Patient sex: M
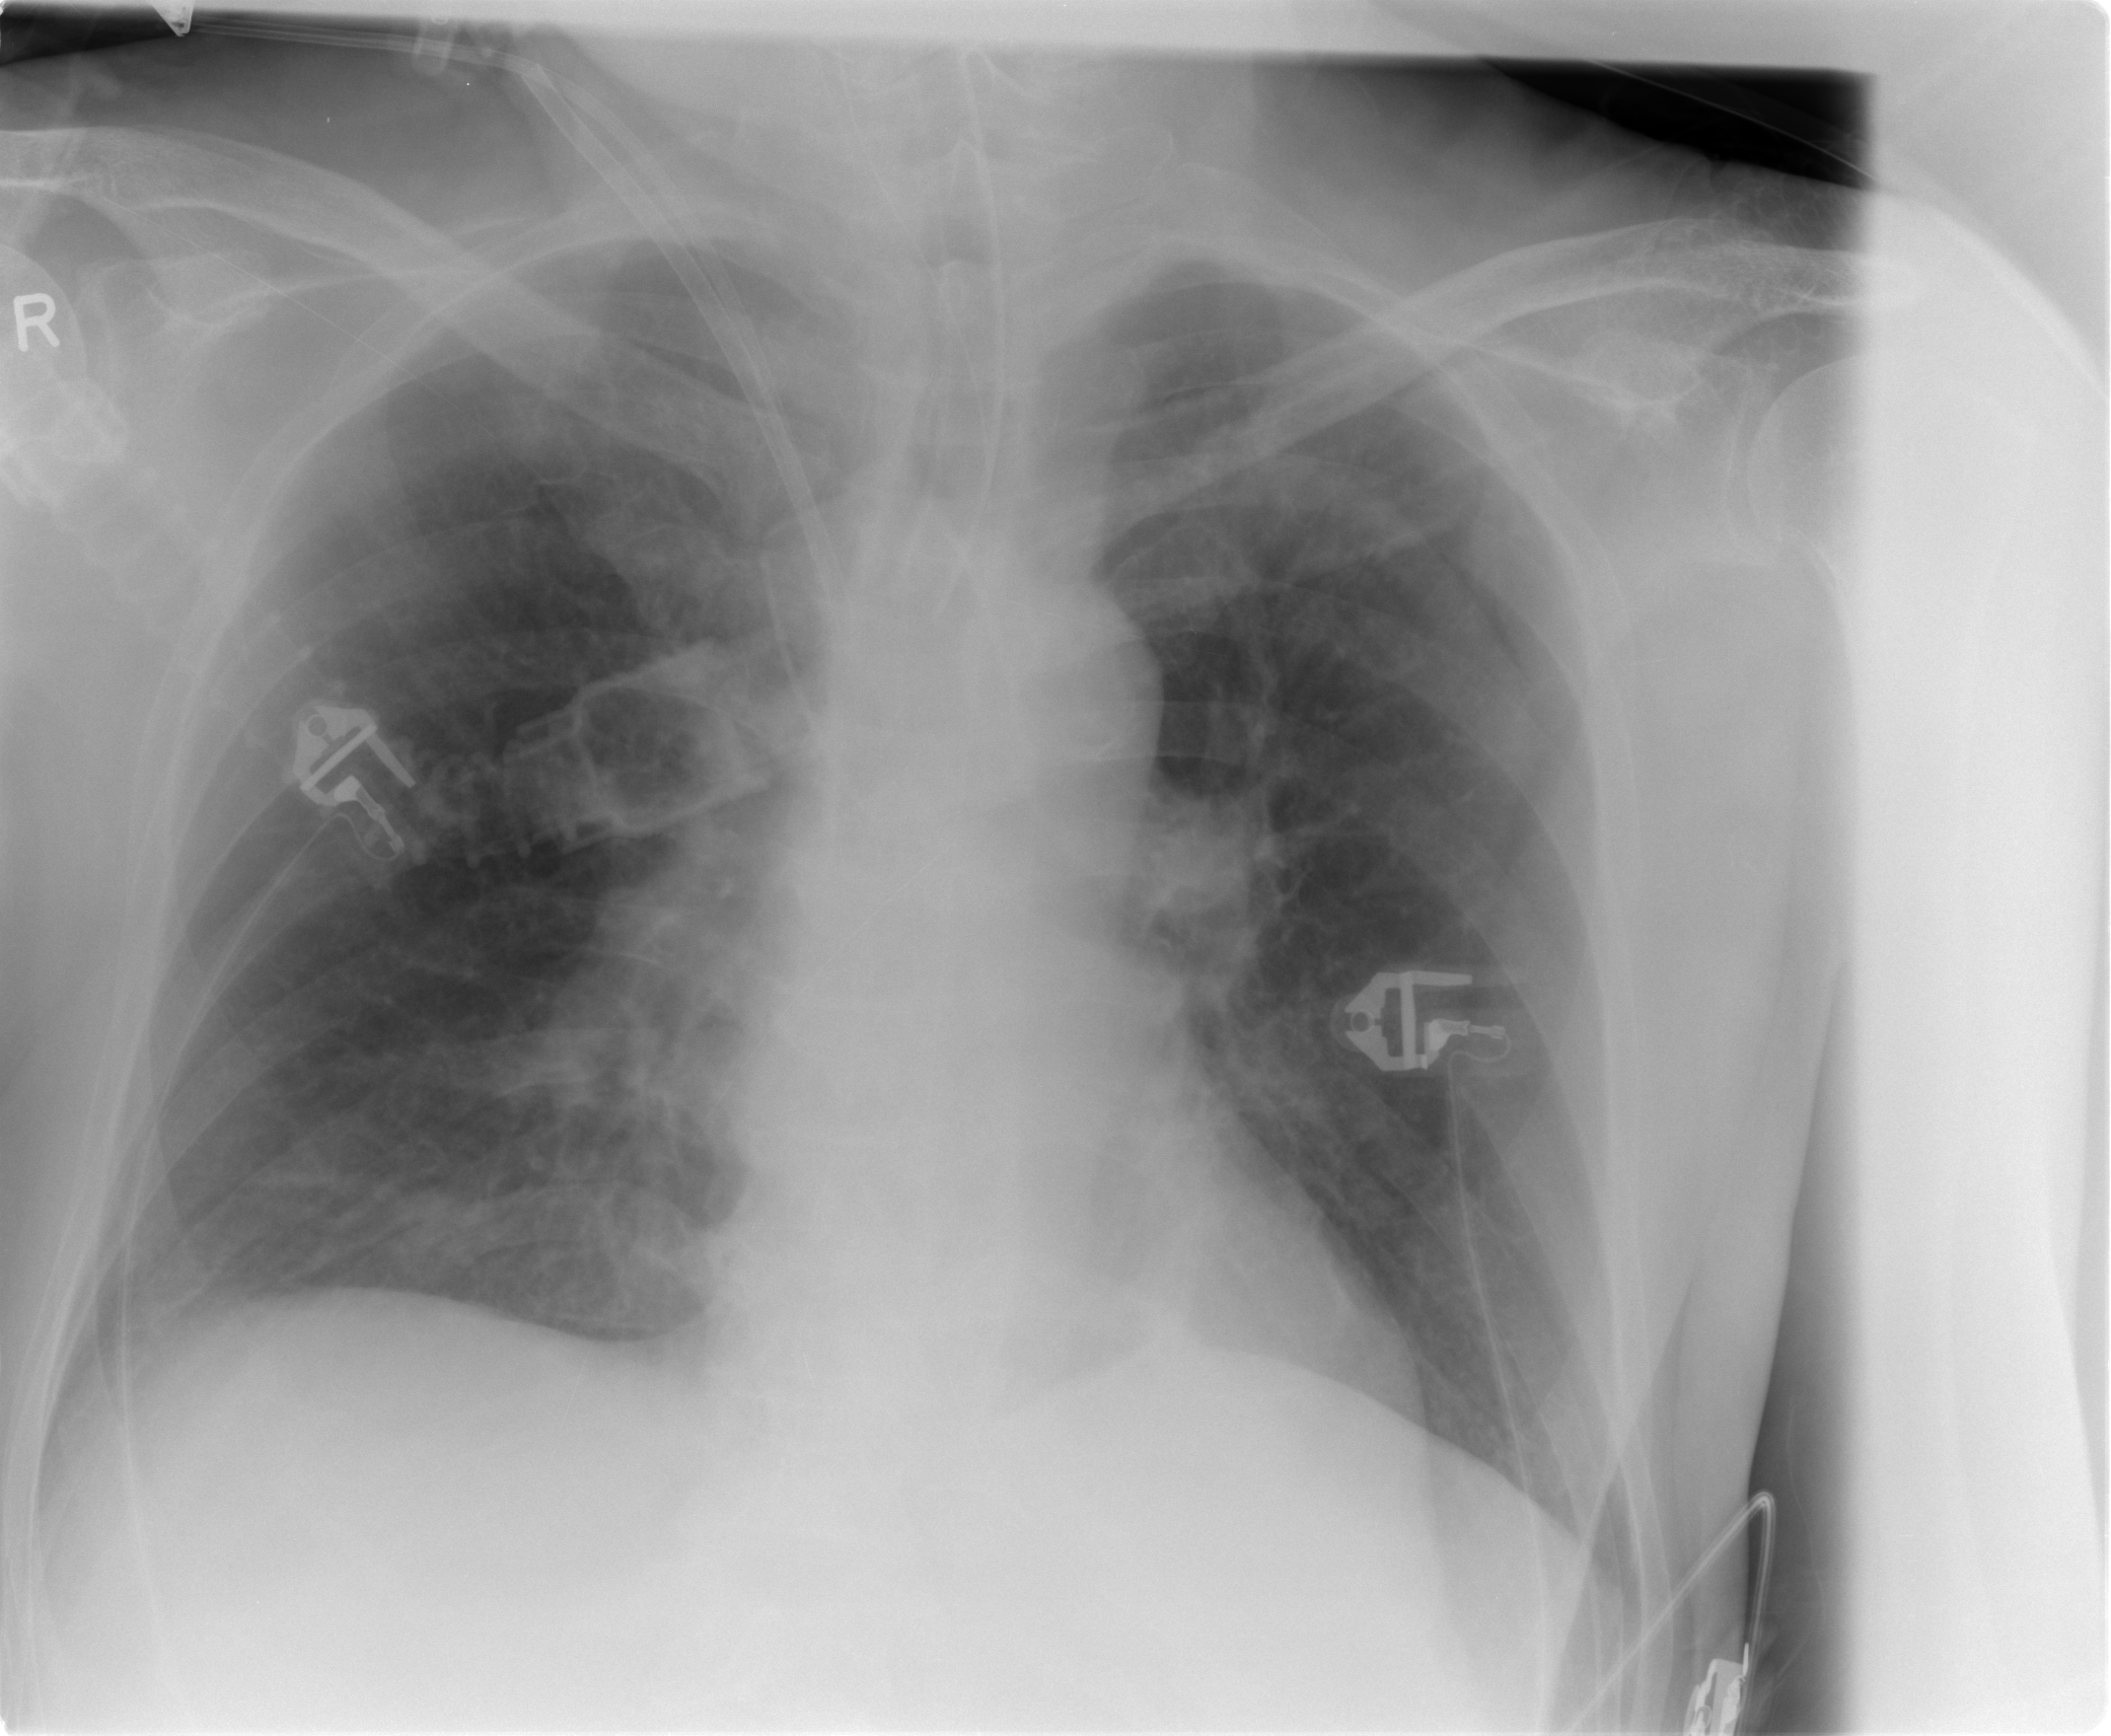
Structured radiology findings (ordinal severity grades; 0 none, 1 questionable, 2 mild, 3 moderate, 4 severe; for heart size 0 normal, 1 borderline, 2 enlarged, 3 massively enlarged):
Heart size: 0
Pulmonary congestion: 0
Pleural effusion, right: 1
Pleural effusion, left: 0
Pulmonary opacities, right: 0
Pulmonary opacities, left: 0
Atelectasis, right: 2
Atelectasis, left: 0